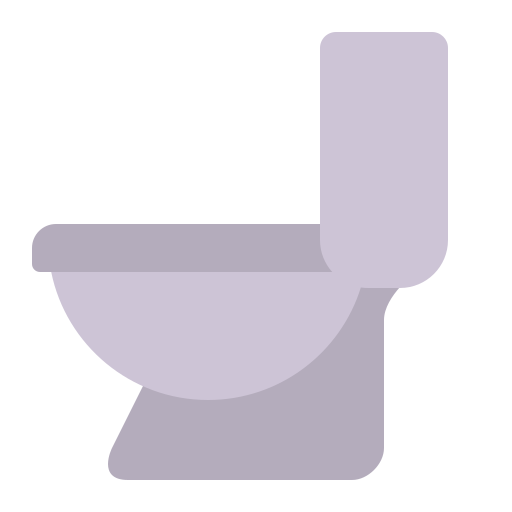
toilet flat